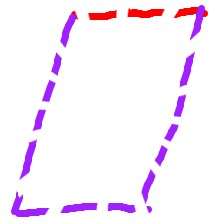
Shape: parallelogram